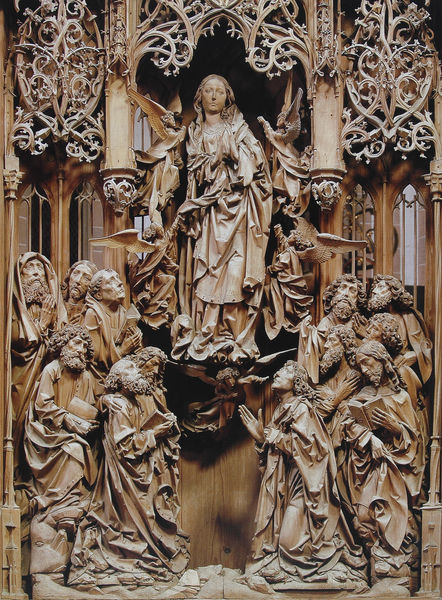
Titel: Fronleichnams-Altar, Mittelschrein: Himmelfahrt Mariens im Kreise der Apostel
Künstler: Tilman Riemenschneider
Standort: Creglingen im Taubertal
Institution: Herrgottskirche
Schlagwörter: mann, schatten, wolken, ocker, ausschnitt, braun, fenster, frau, holz, köpfe, licht, männer, wolke, beige, ornament, bart, bärte, gesichter, blicke, falten, johannes, stehen, taube, hände, kirche, gewand, haare, lange haare, mantel, stoff, tücher, gewänder, mutter, gotik, locken, renaissance, engel, ranken, skulptur, deutschland, relief, figuren, church, columns, crowd, men, ornate, people, religious, robes, women, group, lady, portrait, windows, woman, detail, glanz, floral, brown, wooden, faltenwurf, plastik, podest, foto, fotografie, photographie, buch, religion, tauben, jungfrau, lockig, knien, beten, gebet, altar, hochaltar, schnitzerei, photo, schnörkel, wood, farbfoto, gotisch, kanzel, angel, angels, heaven, man, chor, heilige, jünger, filigran, maria, madonna, anbetung, mutter gottes, beard, petrus, saint, schrein, aufnahme, verzierungen, christentum, books, monument, sculpture, statue, wings, geschnitzt, schnitzwerk, gläubige, tafelbild, himmelfahrt, masswerk, scene, cherub, marble, gottesmutter, seitenflügel, archway, fialen, cathedral, prayer, art, spätgotik, gesprenge, retabel, schnitzkunst, branches, apostel, god, evangelisten, bronze, altarretabel, gespränge, aposteln, riemenschneider, schnitzfiguren, mariae himmelfahrt, ungefasst, hauptaltar, mary, astwerk, himmelfarht, holzsichtig, schinitzarbeit, carving, ornamental, unsere liebe frau, langhaarig, bible, biblical, pray, heilige maria, praying, engeln, vines, altarpiece, niche, dom, madonna mit dem kind, sculture, virgin mary, hood, beards, holzschnizerei, panel, gotiscvh, ascension, apostles, alter, hoods, cathdral, gläubiger, statute, gottesgebärerin, maria von nazaret, langharig, mara–, gengeln, mariq, bls, northern europe